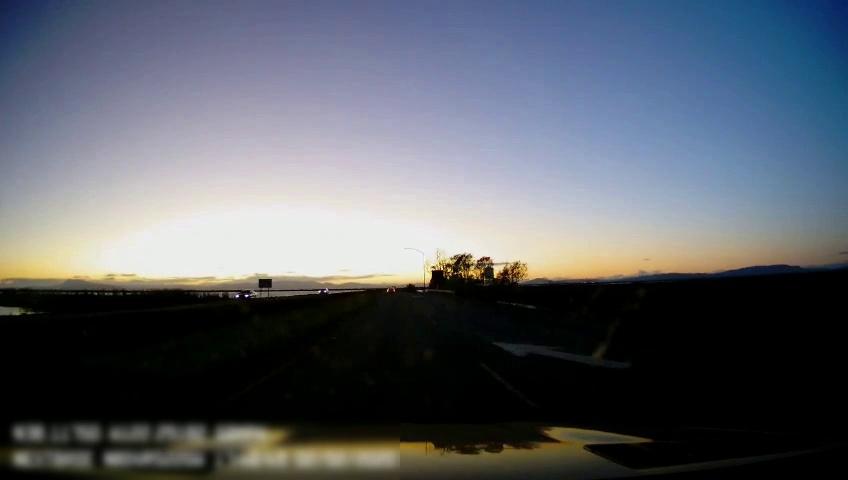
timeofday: Dusk/Dawn/Twilight
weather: Sunny
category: Drivable Space
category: Vehicles | SUV
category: Vehicles | SUV
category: Lanes | Current Lane
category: Lanes | Current Lane